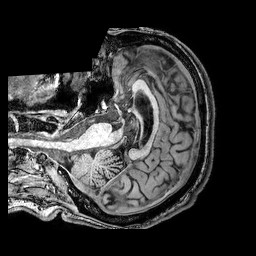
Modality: T1w
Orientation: axial
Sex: male
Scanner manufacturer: philips
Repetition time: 0.008099 s
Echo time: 0.00372 s